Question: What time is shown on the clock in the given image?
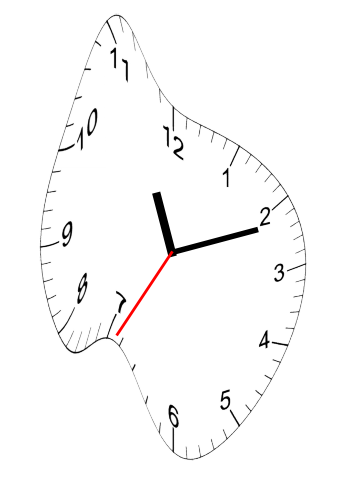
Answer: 11:11:35